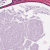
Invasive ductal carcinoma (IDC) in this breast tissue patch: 0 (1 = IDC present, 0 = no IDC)